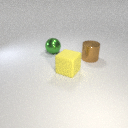
large green metal sphere behind large brown metal cylinder